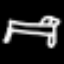
Label: bed